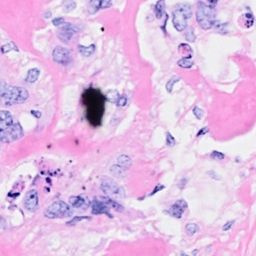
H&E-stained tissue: Breast